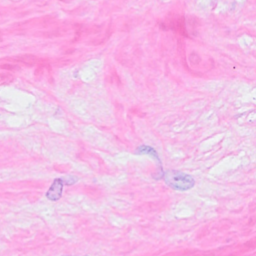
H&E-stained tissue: Breast